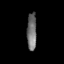
Tissue: prostate
Cell type: T cells
Senescence score: 0.2755
Nuclear area (px): 352
Mean DAPI intensity: 112.17